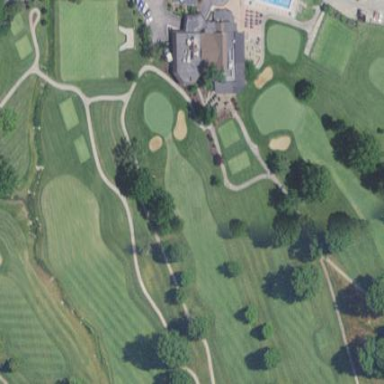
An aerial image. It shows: Scenic golf fairway.